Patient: sex M, age 63
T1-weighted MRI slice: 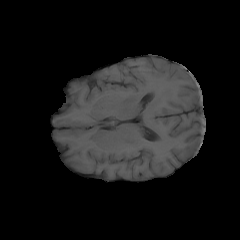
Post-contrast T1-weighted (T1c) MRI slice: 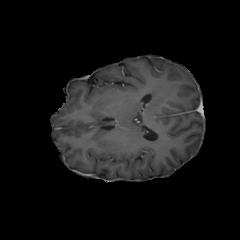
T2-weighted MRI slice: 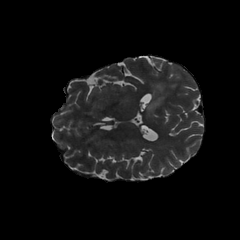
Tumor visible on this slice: yes
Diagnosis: Glioblastoma, IDH-wildtype
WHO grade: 4